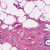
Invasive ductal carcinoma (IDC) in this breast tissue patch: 0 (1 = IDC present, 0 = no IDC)